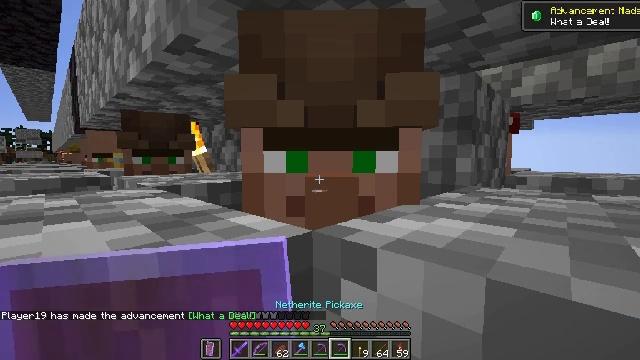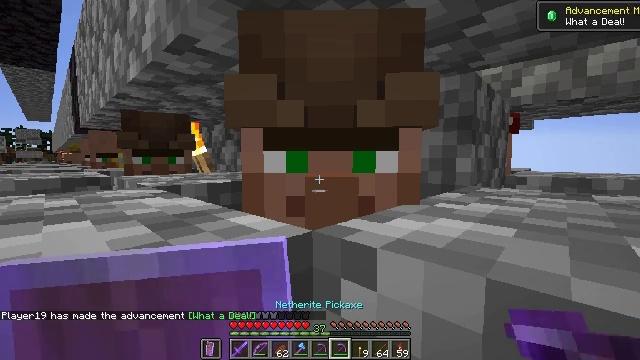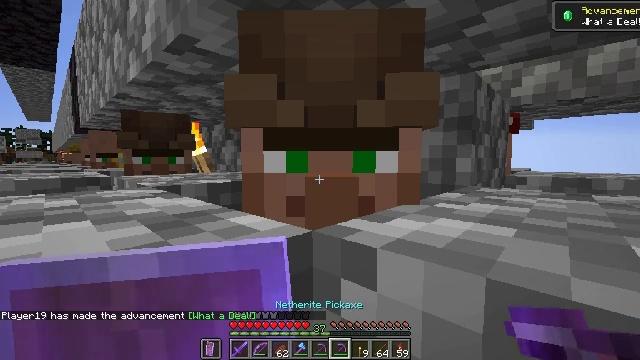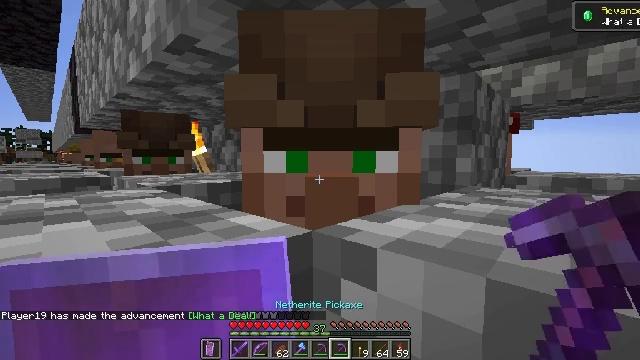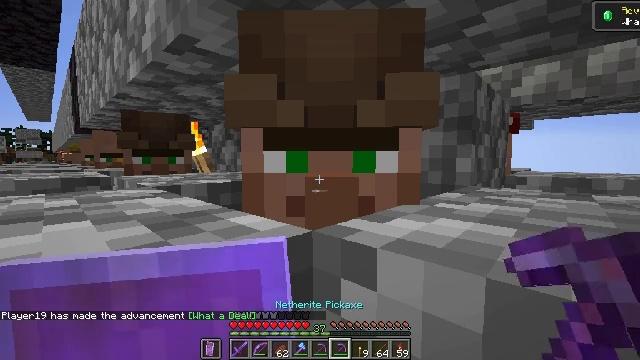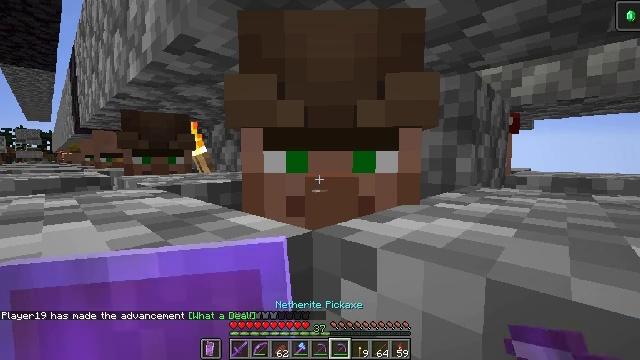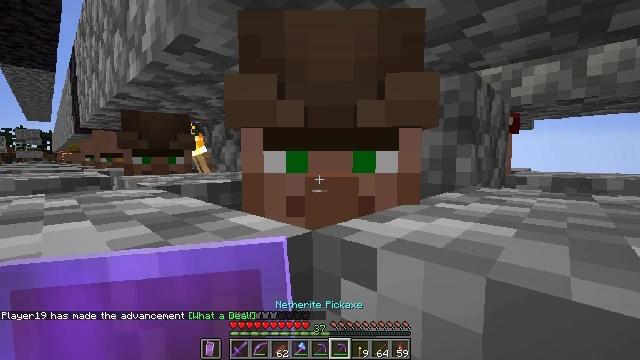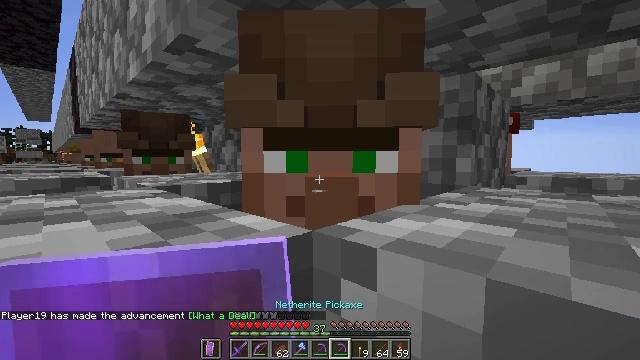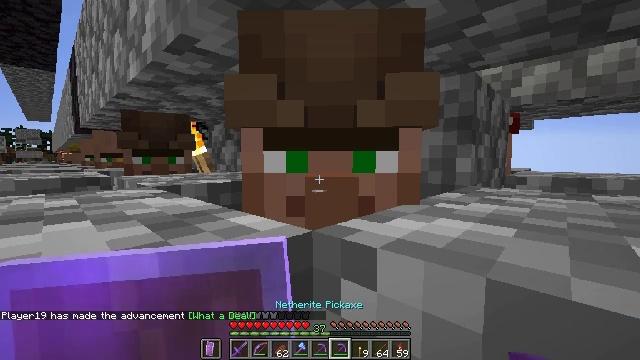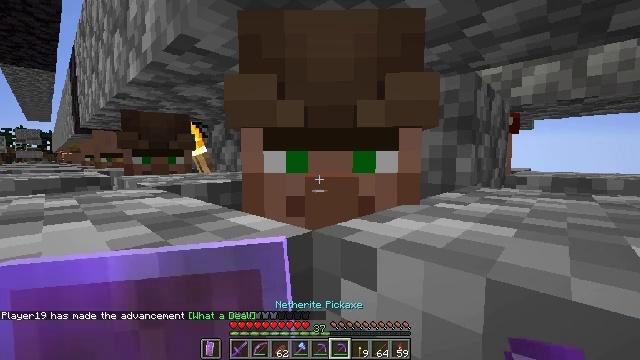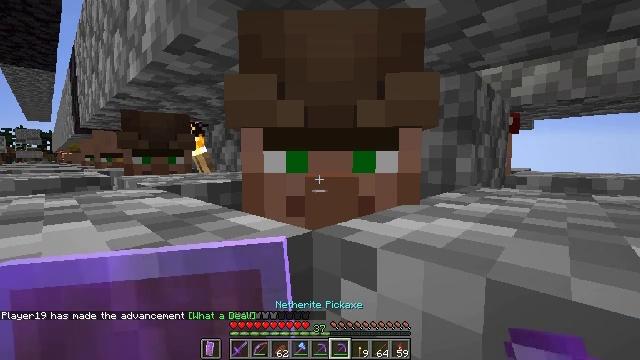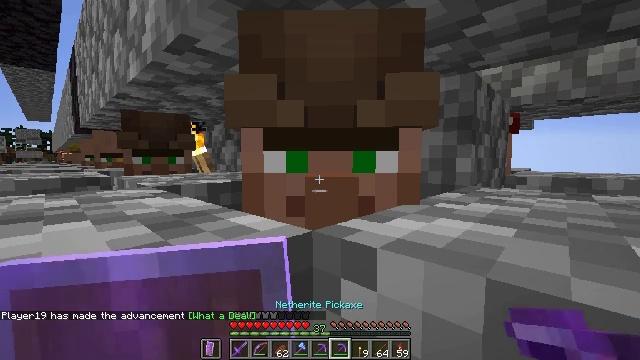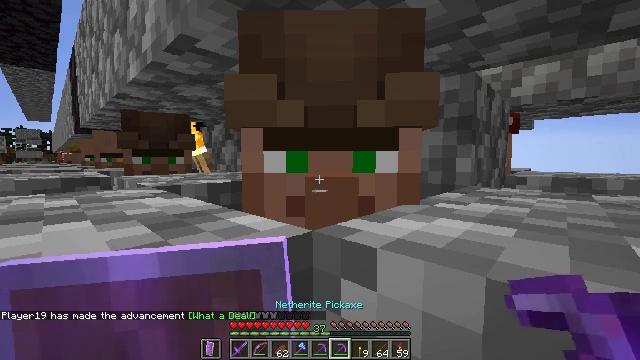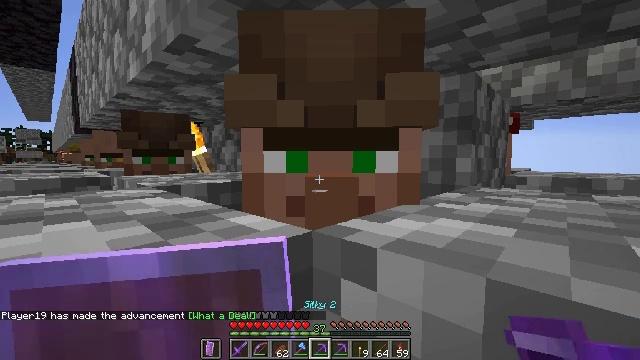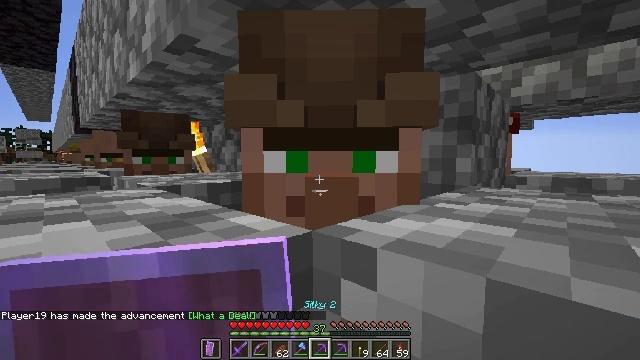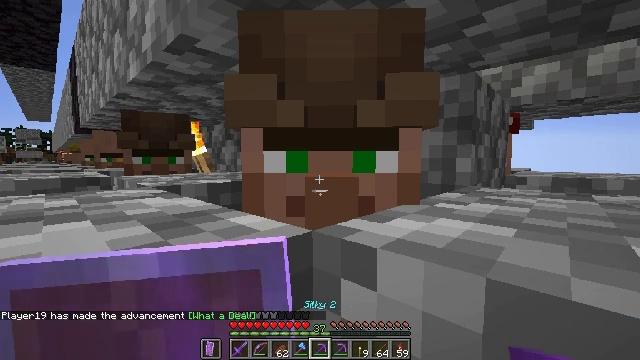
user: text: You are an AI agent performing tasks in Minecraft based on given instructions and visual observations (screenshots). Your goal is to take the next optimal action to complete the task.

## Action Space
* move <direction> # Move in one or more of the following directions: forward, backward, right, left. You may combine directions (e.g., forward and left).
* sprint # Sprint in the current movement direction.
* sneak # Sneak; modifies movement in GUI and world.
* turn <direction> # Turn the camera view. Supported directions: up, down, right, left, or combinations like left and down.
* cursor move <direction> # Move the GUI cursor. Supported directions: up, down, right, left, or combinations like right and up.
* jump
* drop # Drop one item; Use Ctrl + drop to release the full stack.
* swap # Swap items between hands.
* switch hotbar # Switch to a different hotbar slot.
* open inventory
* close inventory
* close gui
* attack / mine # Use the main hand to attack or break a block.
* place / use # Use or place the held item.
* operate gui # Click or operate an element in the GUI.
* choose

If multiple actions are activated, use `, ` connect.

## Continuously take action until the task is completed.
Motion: motion action
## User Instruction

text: Interact with the crafting table to obtain an emerald.
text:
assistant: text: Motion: no_op
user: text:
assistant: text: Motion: no_op
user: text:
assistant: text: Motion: no_op
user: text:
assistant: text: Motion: no_op
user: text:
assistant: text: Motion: no_op
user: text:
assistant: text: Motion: no_op
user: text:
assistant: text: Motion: no_op
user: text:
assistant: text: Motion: no_op
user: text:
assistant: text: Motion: no_op
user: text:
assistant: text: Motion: no_op
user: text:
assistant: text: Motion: no_op
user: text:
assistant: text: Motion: no_op
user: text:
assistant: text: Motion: no_op
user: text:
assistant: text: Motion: no_op
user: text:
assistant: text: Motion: no_op
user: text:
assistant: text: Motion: no_op
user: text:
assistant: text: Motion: no_op
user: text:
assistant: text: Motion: no_op
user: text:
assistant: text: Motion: no_op
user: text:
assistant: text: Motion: no_op
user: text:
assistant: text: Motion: use / place
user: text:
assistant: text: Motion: use / place
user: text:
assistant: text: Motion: use / place
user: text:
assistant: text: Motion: no_op
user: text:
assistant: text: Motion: no_op
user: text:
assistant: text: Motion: no_op
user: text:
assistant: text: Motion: no_op
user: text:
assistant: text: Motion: no_op
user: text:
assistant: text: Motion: no_op
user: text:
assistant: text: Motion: no_op